Question: This is how I launched by main controller in my iOS app.
'''
UIViewController *rootController = [[RootViewController alloc] init];
navigationController = [[UINavigationController alloc] initWithRootViewController:rootController];
self.window = [[UIWindow alloc] initWithFrame:[[UIScreen mainScreen] bounds]];
[self.window setRootViewController:navigationController];
[self.window makeKeyAndVisible];
return YES;
'''
With this I am getting a blank bar at the top.

I want to use a navigation controller to control the flow of screens that users are able to reach by pressing back but I don't want a navigation bar. How can I change my code to get what I want?
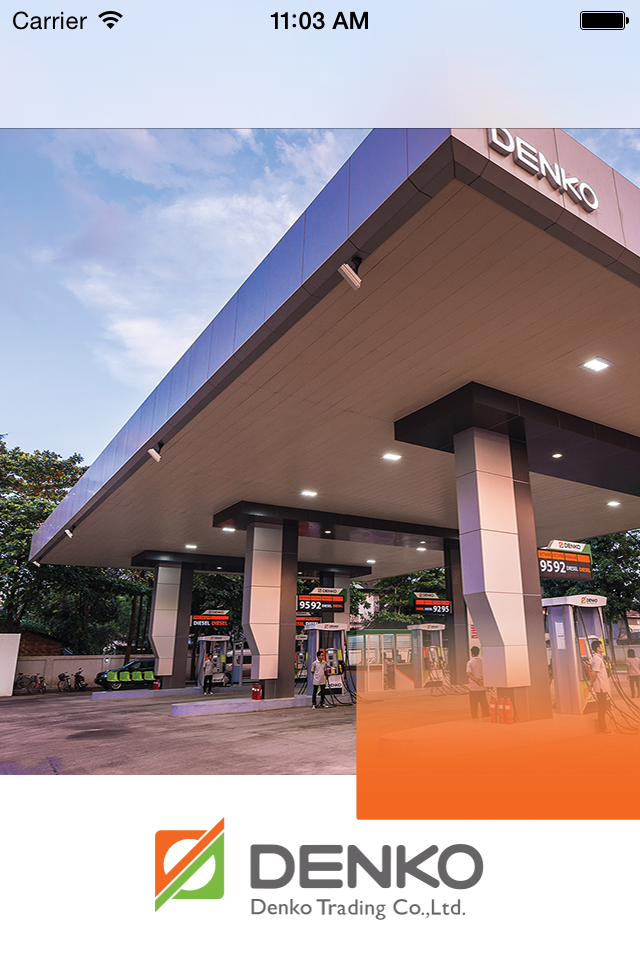
Answer: You can use this code right after you declare 'navigationController = ...' in the code sample you provided:
'''
[navigationController setNavigationBarHidden:true];
'''
And then whenever you need to go "back," your app would run this code from within the current view controller:
'''
[self.navigationController popViewControllerAnimated:true];
'''